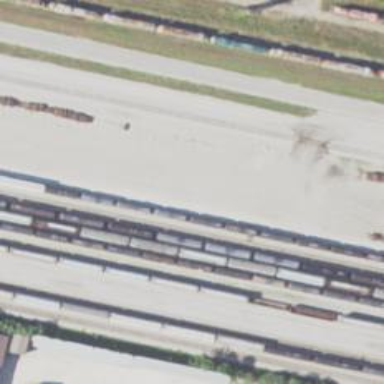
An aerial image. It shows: Railway yard in service.